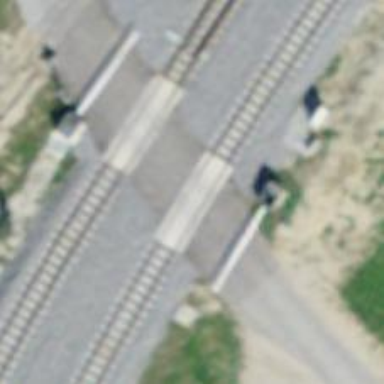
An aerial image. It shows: Narrow-gauge railway with single track. The railway is electrified with contact line.